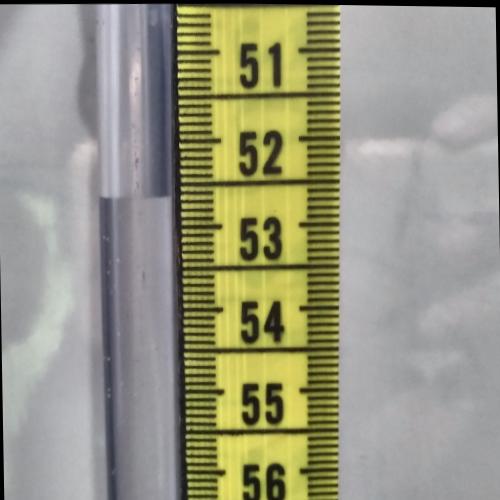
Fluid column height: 52.6 cm